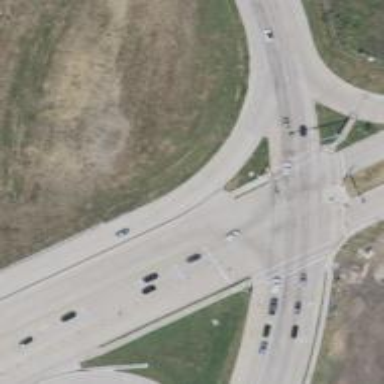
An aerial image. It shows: Secondary link road.